Question: I am new to VBA, I would appreciate it if someone could give me a hint to my query.

On row 4 there are cell-addresses referring to some data.
How can I write a code by using these info to extract the value from the respective cells?
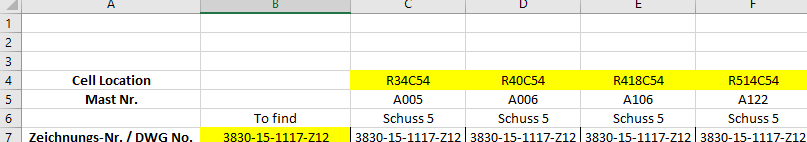
Answer: Try this code, please. It will return in Immediate Window the respective cells value. The code assumes that "R34C54" means Row 34 and column 54...
'''
Sub ReturnValueFromR1C1Label()
Dim sh As Worksheet, iRow As Long, iCol As Long
Dim lastCol As Long, i As Long
Set sh = ActiveSheet 'use here your sheet
lastCol = sh.Cells(4, Columns.count).End(xlToLeft).column
For i = 3 To lastCol
iRow = Split(Split(sh.Cells(4, i).Value, "R")(1), "C")(0)
iCol = Split(sh.Cells(4, i).Value, "C")(1)
Debug.Print Cells(iRow, iCol).Address & " value = " & Cells(iRow, iCol).Value
Next i
End Sub
'''
To see the returned values, use 'Ctrl + G' being in VBE...